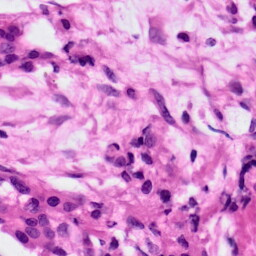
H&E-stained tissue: Ovarian